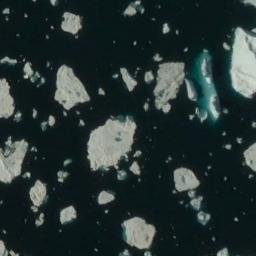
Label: sea_ice